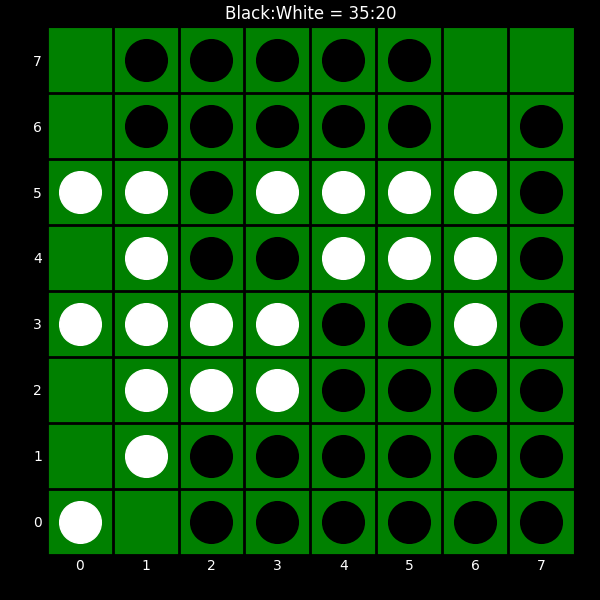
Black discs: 35
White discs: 20